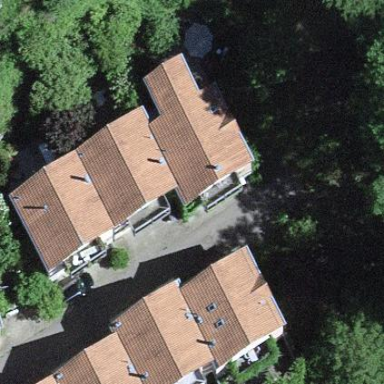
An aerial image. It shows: Residential building.